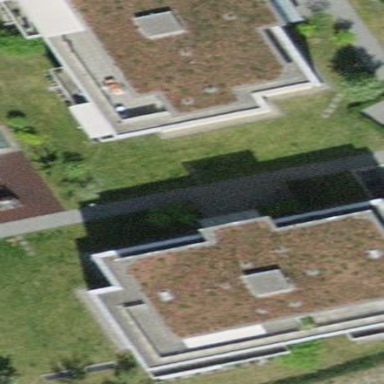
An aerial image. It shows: Flat-roofed apartment building.